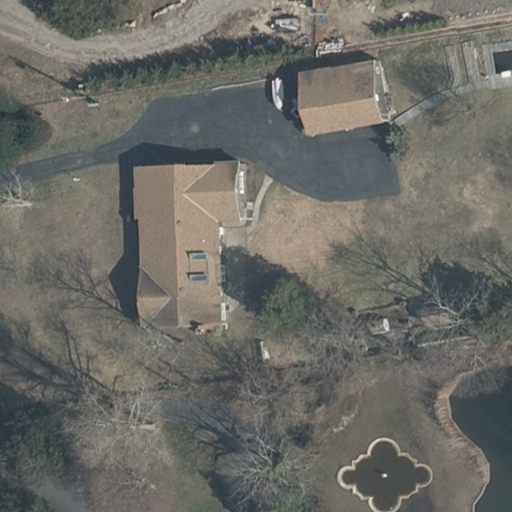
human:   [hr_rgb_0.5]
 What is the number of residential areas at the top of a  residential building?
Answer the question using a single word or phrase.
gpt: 0

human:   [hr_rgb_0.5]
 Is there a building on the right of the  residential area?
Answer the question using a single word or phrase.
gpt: yes

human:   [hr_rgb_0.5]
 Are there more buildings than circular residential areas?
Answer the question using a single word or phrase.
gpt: yes

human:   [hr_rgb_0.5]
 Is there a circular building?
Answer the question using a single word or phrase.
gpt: no

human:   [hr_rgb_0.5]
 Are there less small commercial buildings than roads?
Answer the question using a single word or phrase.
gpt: yes

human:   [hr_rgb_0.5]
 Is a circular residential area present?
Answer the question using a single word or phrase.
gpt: no

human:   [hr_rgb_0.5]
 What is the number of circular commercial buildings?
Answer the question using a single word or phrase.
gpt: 0

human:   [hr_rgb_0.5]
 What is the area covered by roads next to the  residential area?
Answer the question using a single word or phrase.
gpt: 0m2

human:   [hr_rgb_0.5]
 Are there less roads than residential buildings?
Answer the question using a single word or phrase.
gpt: no

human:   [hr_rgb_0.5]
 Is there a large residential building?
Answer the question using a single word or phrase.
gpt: yes

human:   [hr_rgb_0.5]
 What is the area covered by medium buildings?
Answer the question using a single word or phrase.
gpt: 226m2

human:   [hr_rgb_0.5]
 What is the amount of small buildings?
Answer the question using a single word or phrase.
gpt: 1

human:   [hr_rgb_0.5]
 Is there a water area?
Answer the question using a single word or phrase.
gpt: no

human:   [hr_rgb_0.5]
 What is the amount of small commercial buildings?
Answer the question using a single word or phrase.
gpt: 0

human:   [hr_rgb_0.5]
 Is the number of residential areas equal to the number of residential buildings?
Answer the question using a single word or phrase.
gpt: no

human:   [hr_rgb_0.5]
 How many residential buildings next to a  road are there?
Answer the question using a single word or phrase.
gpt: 2

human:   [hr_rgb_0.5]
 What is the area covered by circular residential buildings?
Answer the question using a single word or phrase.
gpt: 0m2

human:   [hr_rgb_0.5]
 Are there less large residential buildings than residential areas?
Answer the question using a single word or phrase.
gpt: no

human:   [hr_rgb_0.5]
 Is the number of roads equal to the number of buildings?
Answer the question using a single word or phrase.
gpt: no

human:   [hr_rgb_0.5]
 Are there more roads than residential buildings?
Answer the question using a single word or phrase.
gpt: no

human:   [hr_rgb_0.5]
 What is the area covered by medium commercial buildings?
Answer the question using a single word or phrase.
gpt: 0m2

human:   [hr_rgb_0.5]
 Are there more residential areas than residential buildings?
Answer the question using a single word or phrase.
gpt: no

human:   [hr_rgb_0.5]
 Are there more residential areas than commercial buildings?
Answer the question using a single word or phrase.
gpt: yes

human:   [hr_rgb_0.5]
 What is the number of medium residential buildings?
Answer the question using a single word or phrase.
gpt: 0

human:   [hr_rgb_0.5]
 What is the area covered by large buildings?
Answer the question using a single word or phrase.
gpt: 1695m2

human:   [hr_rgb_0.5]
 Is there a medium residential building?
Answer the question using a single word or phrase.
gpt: no

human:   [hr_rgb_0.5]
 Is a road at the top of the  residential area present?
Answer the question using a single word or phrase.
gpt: yes

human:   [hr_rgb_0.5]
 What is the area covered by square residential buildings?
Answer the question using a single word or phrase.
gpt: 0m2

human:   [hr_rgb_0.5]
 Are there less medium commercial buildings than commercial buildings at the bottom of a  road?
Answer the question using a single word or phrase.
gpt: no

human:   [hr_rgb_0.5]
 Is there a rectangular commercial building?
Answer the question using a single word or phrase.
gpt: no

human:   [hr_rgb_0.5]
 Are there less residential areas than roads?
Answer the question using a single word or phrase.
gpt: yes

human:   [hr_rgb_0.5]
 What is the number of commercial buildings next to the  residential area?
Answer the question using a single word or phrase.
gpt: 0

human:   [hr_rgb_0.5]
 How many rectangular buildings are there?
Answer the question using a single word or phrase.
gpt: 1

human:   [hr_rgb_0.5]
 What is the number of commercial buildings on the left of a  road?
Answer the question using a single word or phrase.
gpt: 0

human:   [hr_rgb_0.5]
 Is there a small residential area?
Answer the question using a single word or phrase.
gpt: no

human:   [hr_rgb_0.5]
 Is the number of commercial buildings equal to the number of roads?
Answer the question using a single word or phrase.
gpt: no